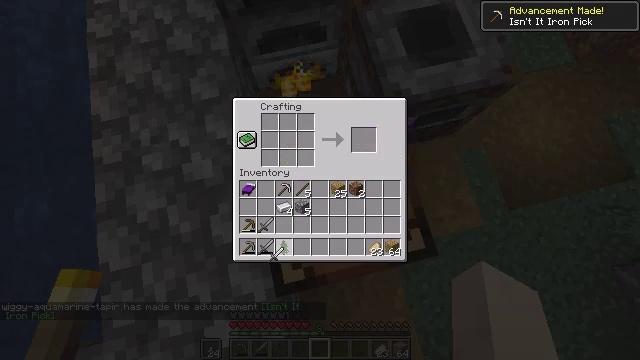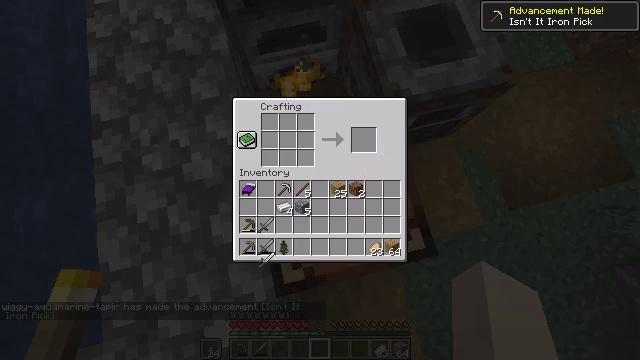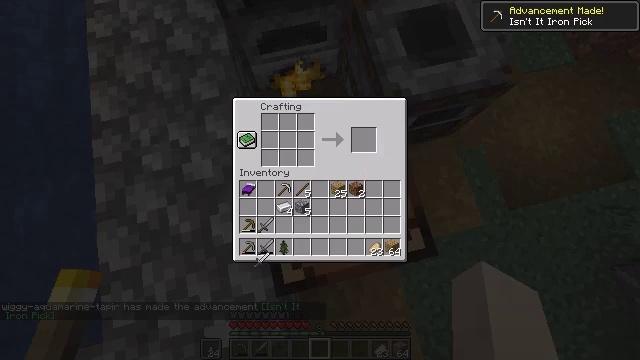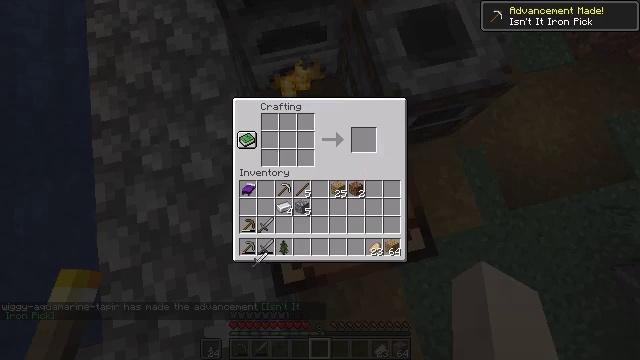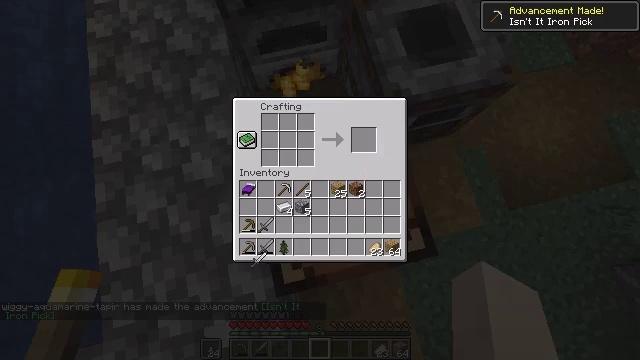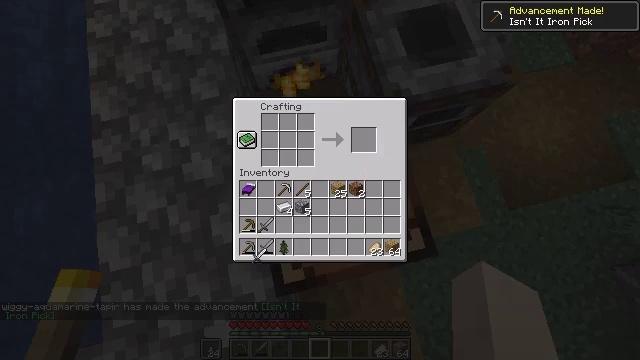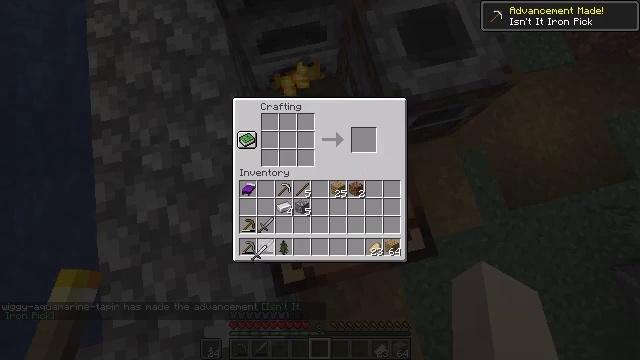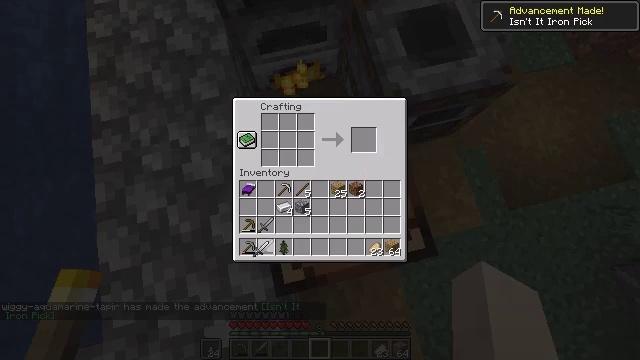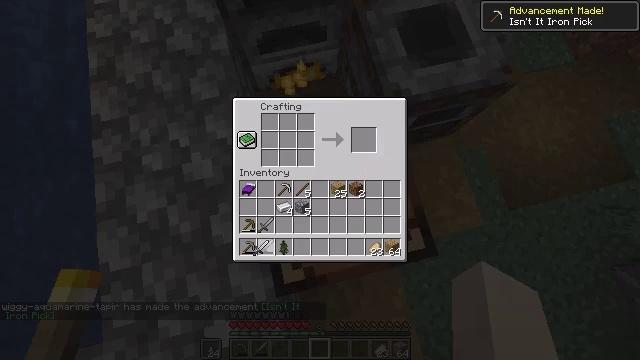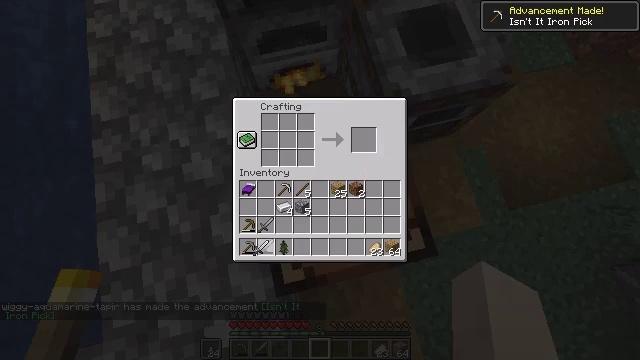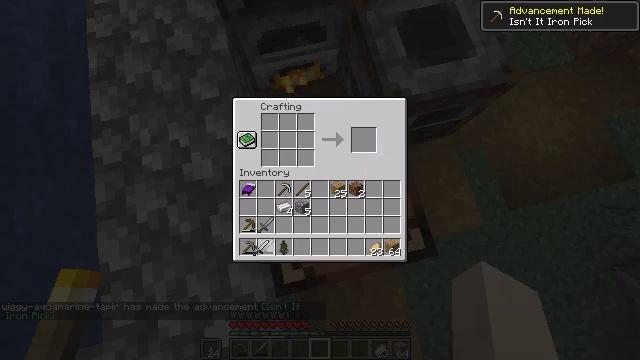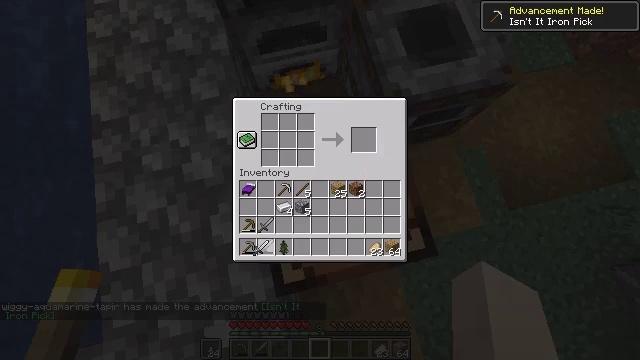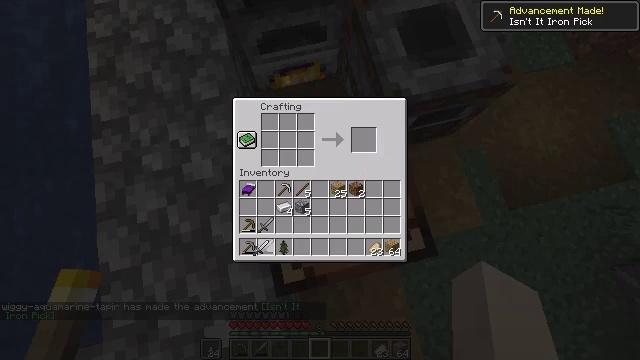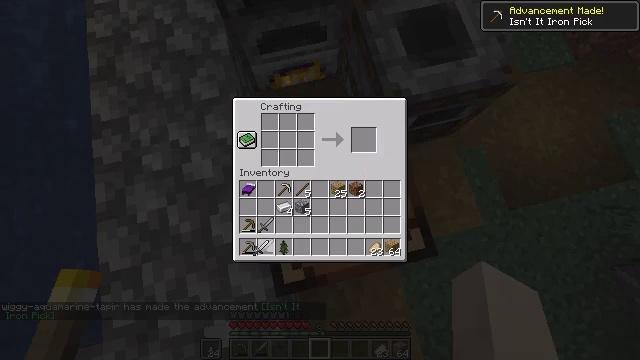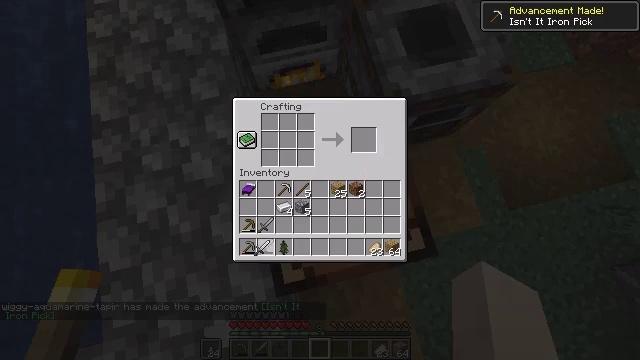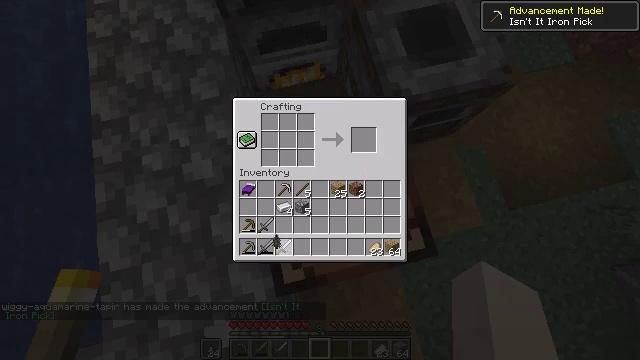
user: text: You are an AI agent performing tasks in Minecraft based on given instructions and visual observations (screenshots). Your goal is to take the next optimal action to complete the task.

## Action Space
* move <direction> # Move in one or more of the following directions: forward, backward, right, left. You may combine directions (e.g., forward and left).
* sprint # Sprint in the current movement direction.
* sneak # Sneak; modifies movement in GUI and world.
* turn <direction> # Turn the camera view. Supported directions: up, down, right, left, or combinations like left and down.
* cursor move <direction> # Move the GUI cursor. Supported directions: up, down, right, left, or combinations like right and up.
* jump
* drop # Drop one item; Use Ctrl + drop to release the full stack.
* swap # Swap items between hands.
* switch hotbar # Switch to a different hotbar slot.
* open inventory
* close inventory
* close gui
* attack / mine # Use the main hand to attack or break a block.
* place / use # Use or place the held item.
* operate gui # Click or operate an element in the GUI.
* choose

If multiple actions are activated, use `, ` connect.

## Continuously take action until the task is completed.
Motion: motion action
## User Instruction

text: Gather oak leaves by attacking.
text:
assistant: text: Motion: cursor move left, open gui
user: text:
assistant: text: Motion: no_op
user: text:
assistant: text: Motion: no_op
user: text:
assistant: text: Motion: no_op
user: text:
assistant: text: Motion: no_op
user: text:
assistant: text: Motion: no_op
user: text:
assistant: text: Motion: no_op
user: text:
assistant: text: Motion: no_op
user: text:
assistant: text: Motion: no_op
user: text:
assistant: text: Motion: no_op
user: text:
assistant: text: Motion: no_op
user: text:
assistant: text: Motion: no_op
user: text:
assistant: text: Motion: operate gui
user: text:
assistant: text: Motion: operate gui
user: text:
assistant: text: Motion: cursor move right and up
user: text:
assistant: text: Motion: cursor move right and up
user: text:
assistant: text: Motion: no_op
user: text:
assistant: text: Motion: no_op
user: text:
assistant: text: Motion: no_op
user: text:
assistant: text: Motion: no_op
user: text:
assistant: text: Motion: operate gui
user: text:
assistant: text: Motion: operate gui
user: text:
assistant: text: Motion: operate gui
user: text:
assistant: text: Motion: no_op
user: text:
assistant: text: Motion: no_op
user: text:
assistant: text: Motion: no_op
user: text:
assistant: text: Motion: cursor move left and down
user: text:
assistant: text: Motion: cursor move left
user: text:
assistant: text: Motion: no_op
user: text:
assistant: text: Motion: no_op